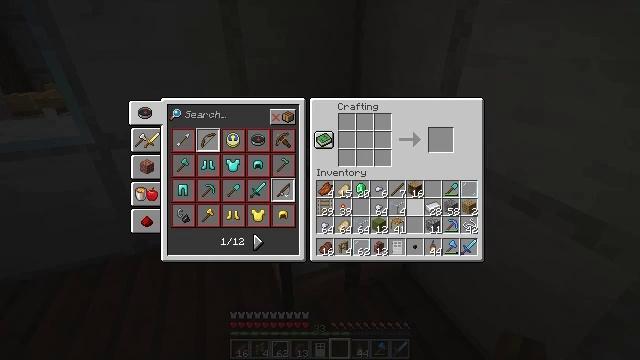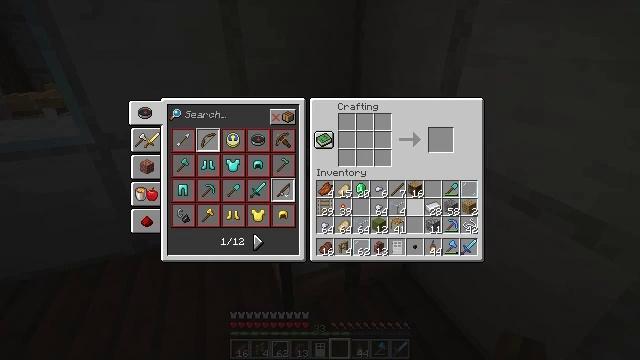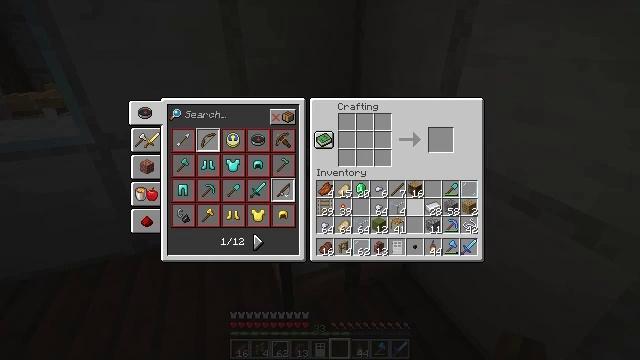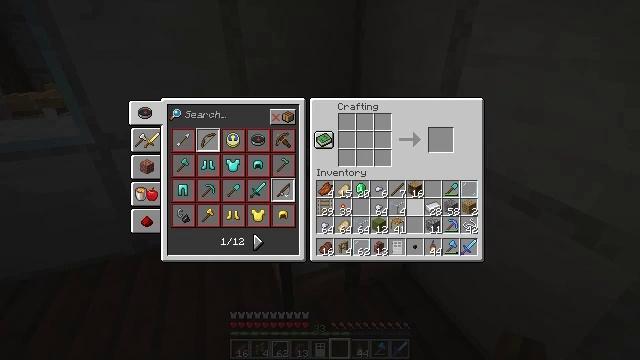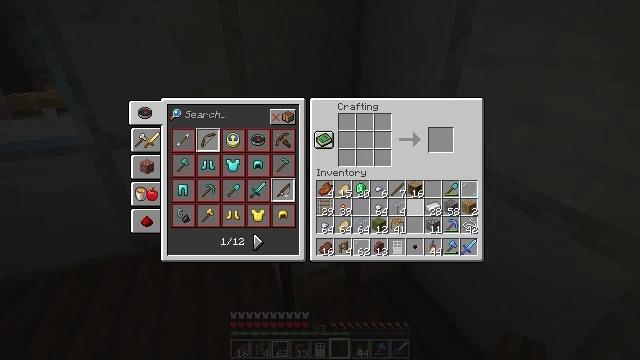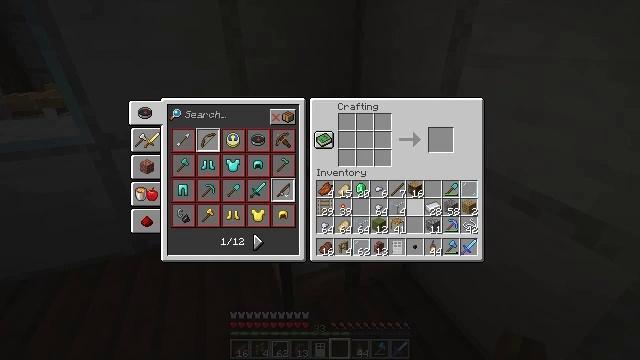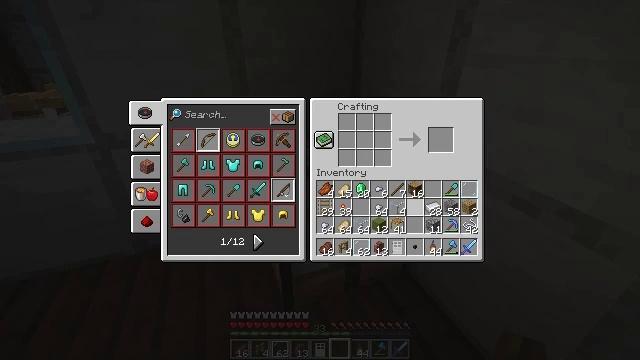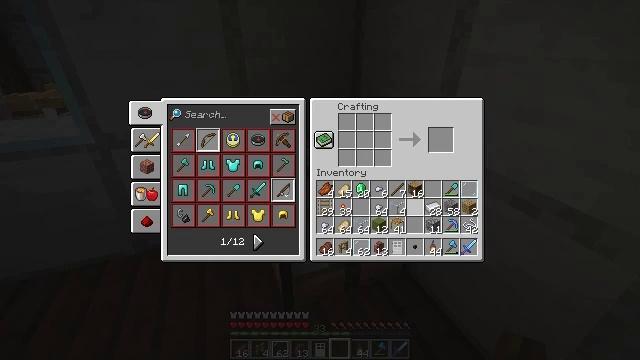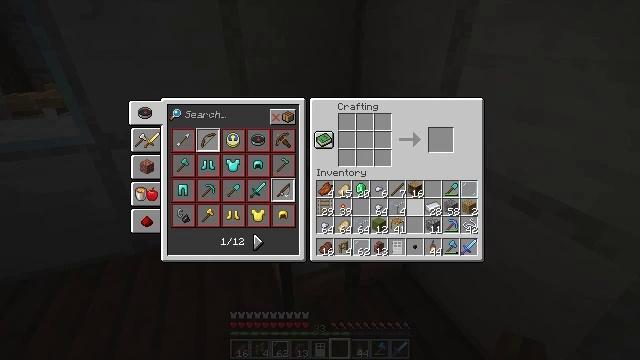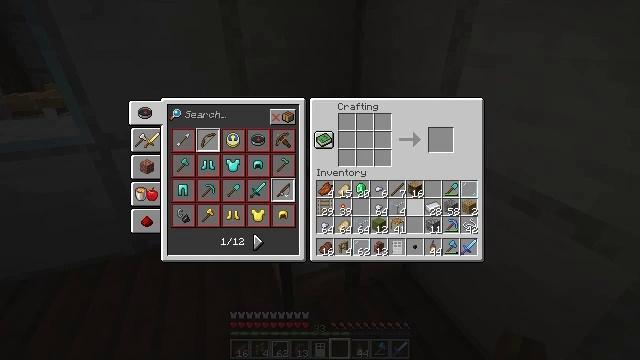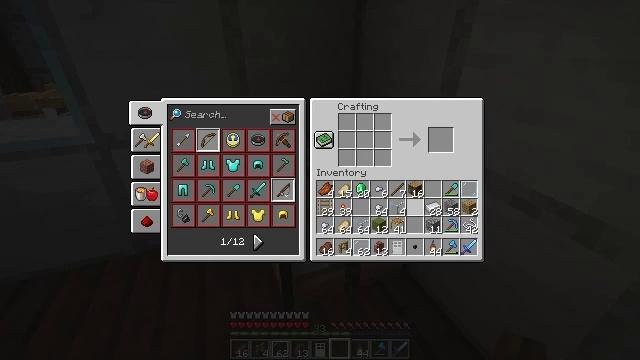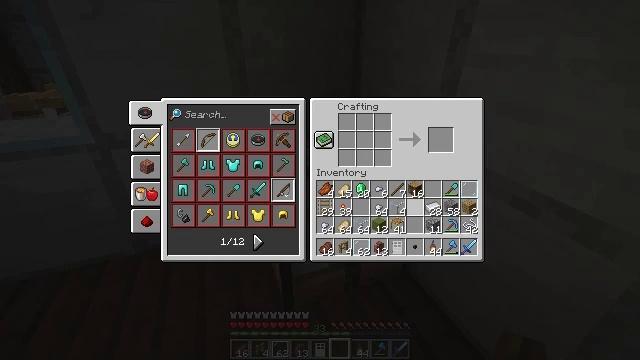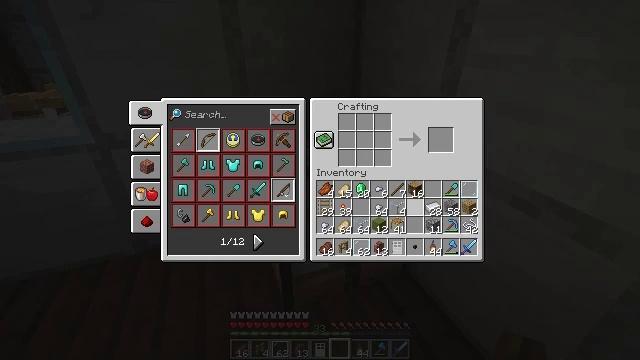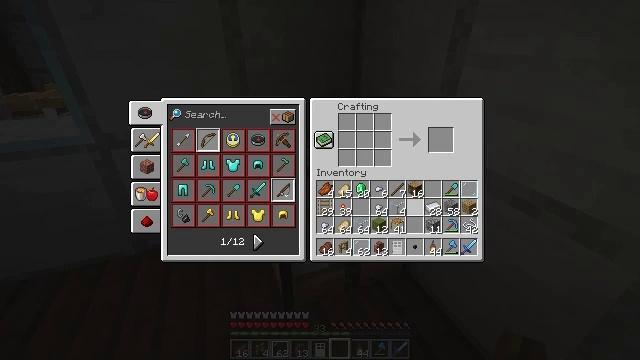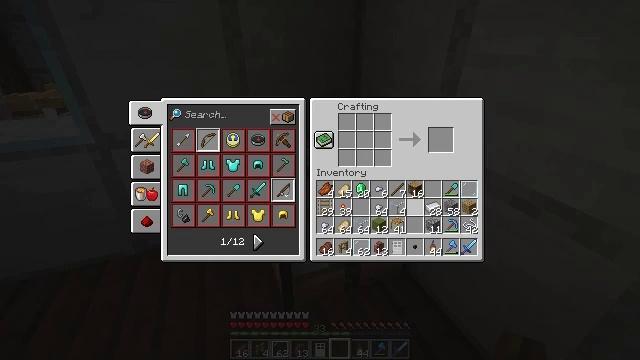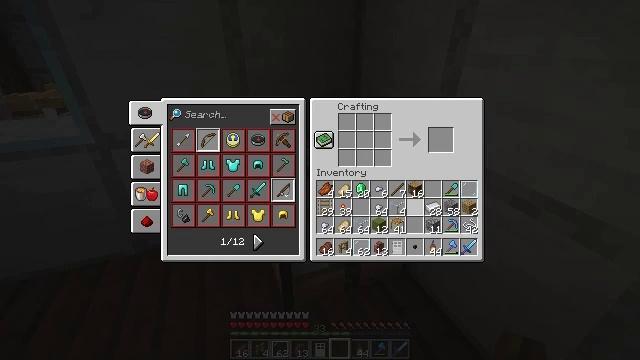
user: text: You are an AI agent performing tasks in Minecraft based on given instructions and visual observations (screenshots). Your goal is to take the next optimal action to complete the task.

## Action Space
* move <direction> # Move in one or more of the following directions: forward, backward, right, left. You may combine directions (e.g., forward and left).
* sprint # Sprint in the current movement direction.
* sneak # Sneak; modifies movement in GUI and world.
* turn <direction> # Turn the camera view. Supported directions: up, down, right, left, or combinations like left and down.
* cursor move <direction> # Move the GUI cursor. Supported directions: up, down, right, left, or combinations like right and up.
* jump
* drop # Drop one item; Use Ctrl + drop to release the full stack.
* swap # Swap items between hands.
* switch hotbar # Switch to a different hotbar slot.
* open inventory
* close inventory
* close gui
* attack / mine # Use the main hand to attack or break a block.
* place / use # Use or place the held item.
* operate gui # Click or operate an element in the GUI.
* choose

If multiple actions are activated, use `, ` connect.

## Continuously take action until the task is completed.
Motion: motion action
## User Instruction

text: Make a heavy weighted pressure plate using the crafting table.
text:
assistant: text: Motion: no_op
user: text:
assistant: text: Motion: no_op
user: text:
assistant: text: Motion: no_op
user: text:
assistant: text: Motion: no_op
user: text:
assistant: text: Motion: no_op
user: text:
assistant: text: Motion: no_op
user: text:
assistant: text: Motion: no_op
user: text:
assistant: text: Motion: no_op
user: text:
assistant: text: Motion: no_op
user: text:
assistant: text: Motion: no_op
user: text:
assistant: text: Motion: no_op
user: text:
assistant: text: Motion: no_op
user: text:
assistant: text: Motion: no_op
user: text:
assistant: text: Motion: no_op
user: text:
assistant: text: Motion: no_op
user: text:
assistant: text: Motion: no_op
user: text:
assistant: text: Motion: no_op
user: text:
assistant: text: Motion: no_op
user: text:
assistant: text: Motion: no_op
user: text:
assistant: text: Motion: no_op
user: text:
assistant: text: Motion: no_op
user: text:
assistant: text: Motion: no_op
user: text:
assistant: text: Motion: no_op
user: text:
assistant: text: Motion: no_op
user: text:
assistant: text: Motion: no_op
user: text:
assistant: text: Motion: no_op
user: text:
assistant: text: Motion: no_op
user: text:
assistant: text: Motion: no_op
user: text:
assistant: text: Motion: no_op
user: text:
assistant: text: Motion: no_op